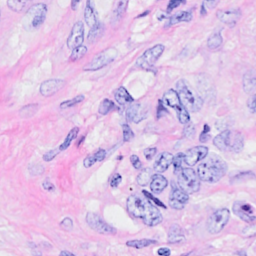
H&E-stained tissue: Breast